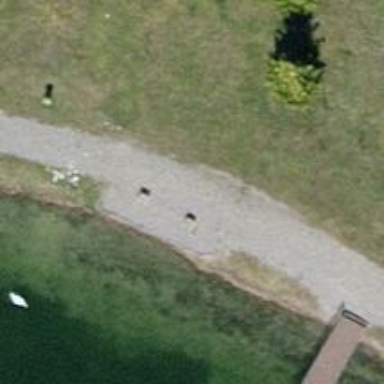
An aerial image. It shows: Concrete bench.